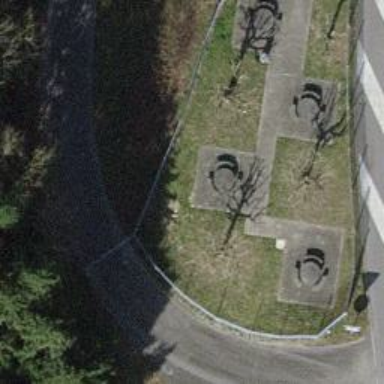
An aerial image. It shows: Picnic table located in leisure land area.